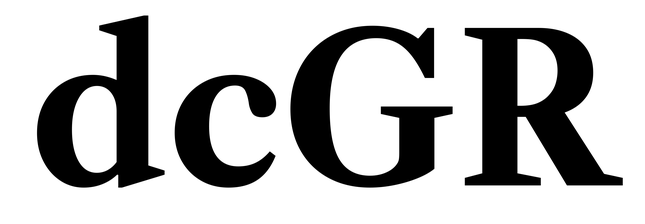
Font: LibreCaslonText_Bold